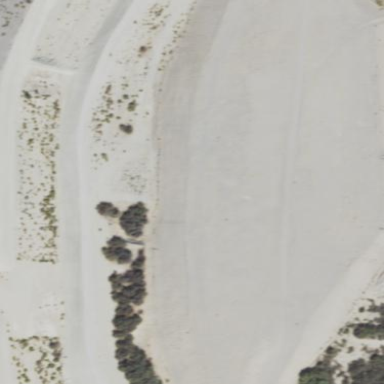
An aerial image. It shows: Natural area covered with sand.